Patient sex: M
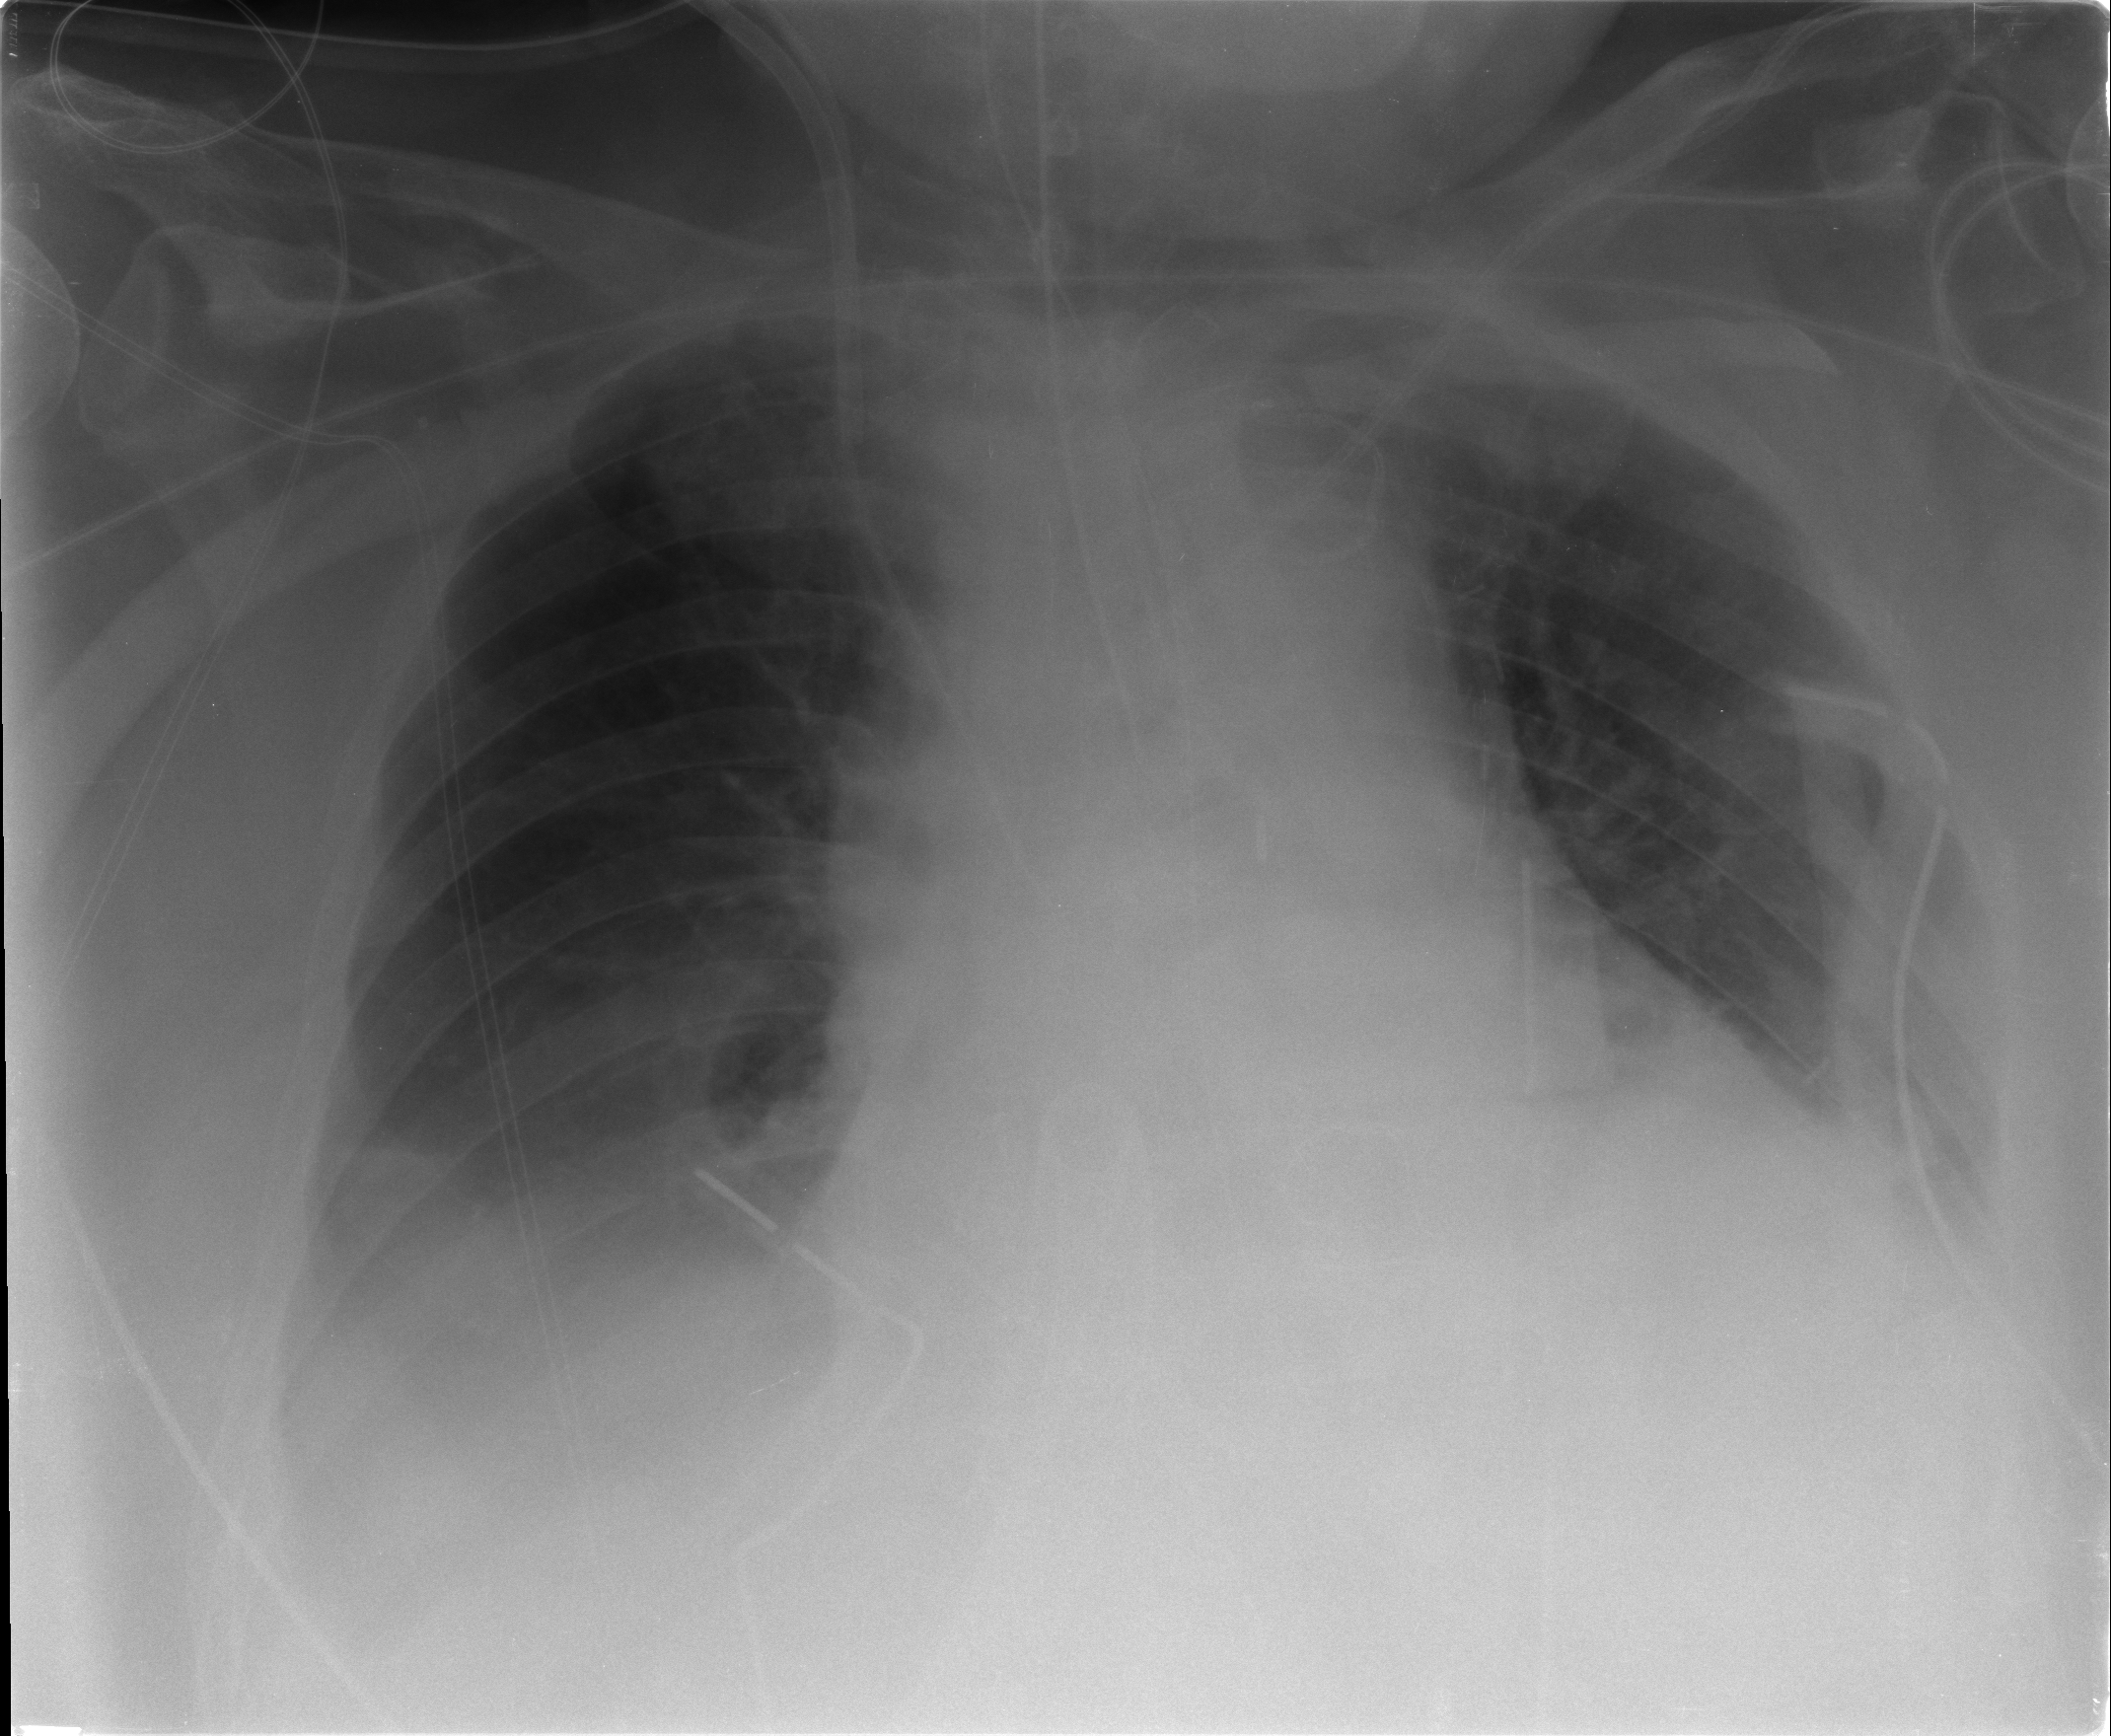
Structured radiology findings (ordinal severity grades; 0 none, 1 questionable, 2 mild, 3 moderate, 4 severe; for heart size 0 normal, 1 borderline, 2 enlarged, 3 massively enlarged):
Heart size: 3
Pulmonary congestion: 2
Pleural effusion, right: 3
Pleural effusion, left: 2
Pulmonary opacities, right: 0
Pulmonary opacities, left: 0
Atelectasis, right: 2
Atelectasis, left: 2